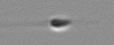
Label: flagellate_morphotype3